Field crop: maize
Growth stage: 2
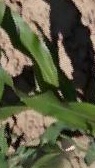
Species: maize